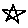
Label: star